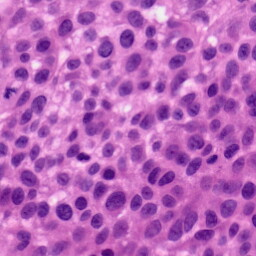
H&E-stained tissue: Skin